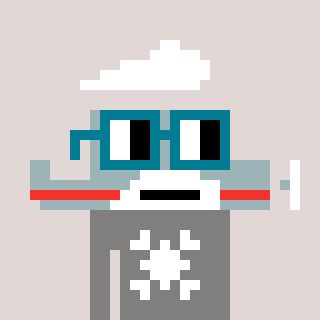
a pixel art character with square dark green glasses, a plane-shaped head and a bluegrey-colored body on a warm background